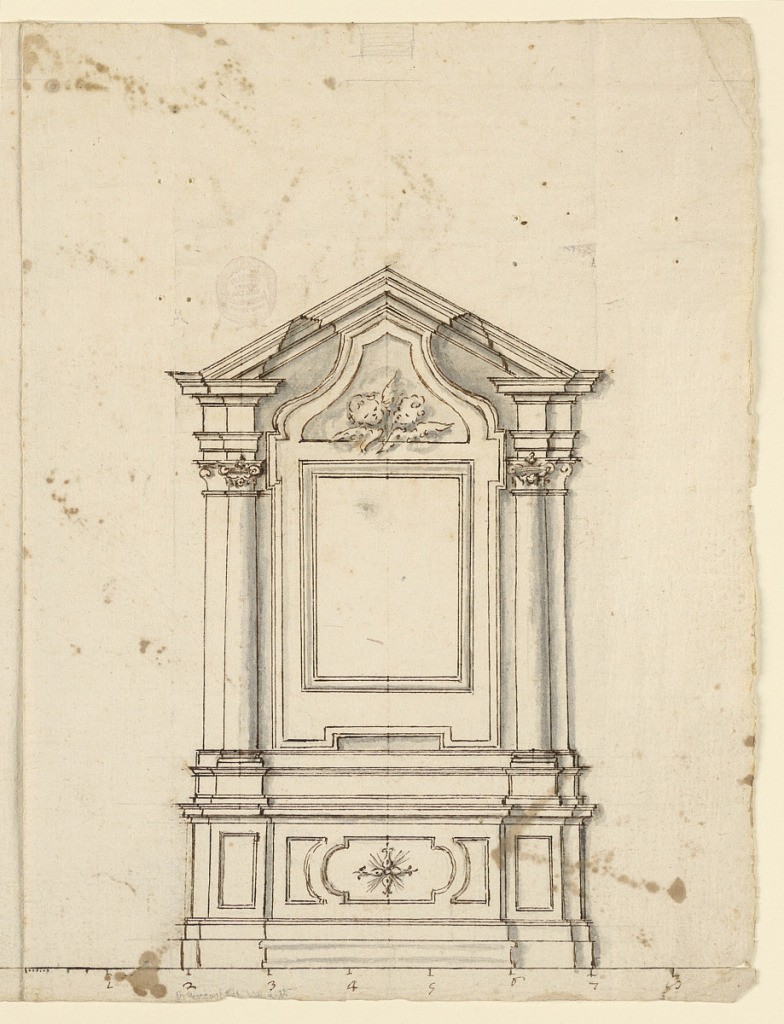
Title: The elevation of an altar
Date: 1730–1760
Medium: Black chalk, pen, ink, brush and grey water colors on paper
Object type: Drawing
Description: Vertical rectangle. A variation of the design 2606a. The front of the mensa is straight. Embedded columns flank the central part.